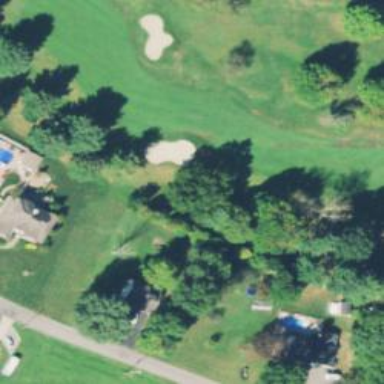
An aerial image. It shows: View of golf hole.